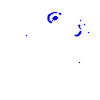
Particle: electron